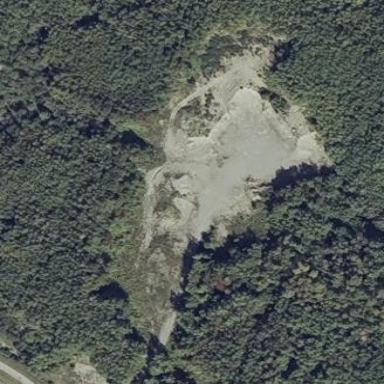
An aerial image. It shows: Quarry used for extracting aggregates.